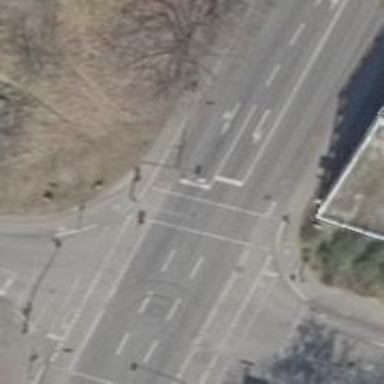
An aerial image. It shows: Traffic signal crossing.